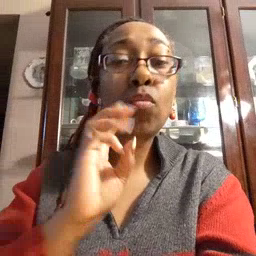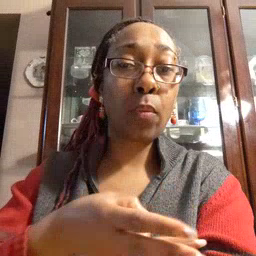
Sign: will